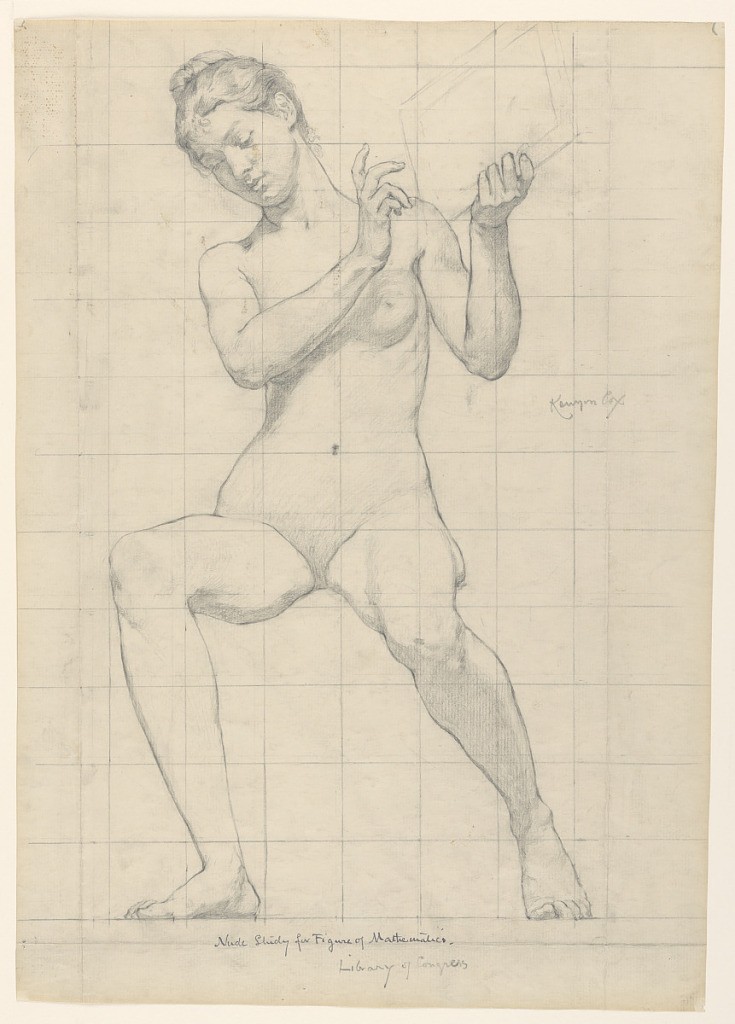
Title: Study for "Mathematics," "The Sciences," Library of Congress, Washington D.C.
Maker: Kenyon Cox, American, 1856–1919
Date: ca. 1895
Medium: Graphite on paper
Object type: Drawing
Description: A nude female figure is seated holding an abacus in an upright position. The paper is squared for transferring the image.